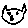
Label: cat